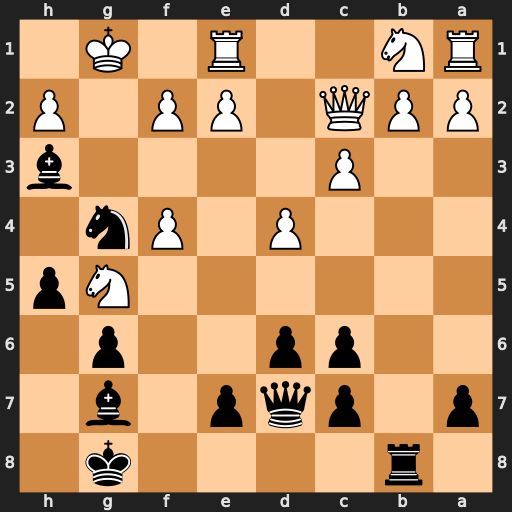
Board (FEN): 1r4k1/p1pqp1b1/2pp2p1/6Np/3P1Pn1/2P4b/PPQ1PP1P/RN2R1K1
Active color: b
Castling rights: -
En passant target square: -
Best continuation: Ne3 Qb3+ Rxb3